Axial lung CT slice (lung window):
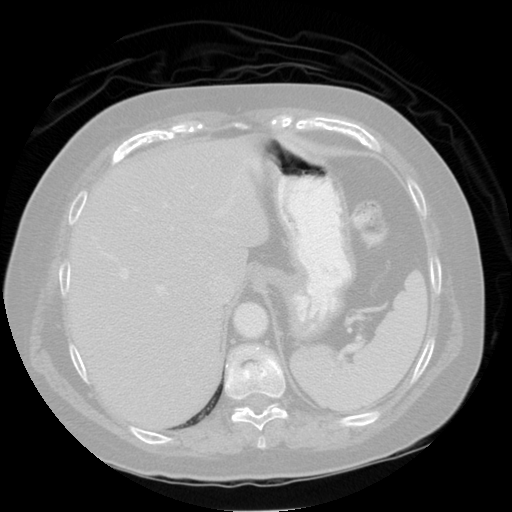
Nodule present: no